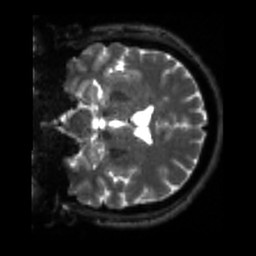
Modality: sbref
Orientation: coronal
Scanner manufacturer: siemens
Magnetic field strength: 3 T
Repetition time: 4 s
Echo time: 0.0594 s